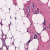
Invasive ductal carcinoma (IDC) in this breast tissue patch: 0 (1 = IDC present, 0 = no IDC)